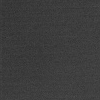
Atmospheric dust classification: dusty